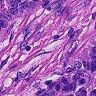
Metastatic tissue present: yes